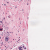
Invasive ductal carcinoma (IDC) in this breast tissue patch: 0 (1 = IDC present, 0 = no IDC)